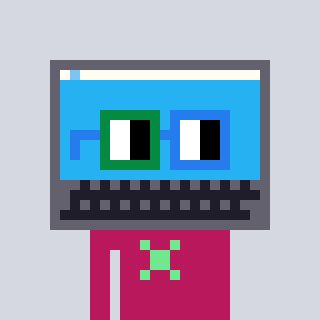
a pixel art character with square green and blue glasses, a laptop-shaped head and a darkpink-colored body on a cool background